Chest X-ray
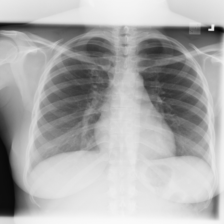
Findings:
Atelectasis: negative
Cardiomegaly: negative
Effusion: negative
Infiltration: negative
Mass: negative
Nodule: negative
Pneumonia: negative
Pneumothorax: negative
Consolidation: negative
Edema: negative
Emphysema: negative
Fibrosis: negative
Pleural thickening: negative
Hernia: negative